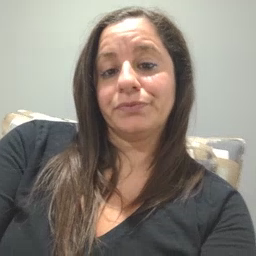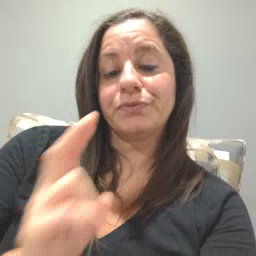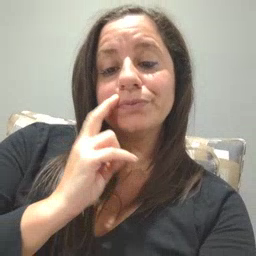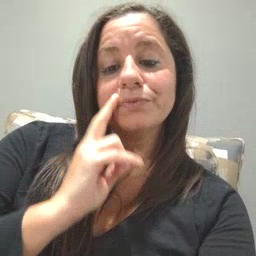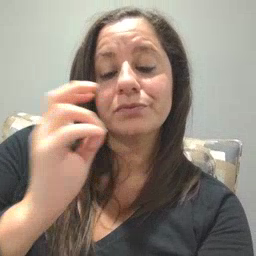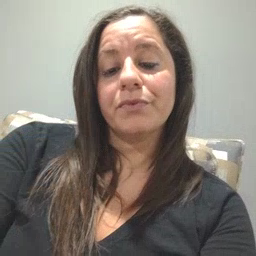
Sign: gum